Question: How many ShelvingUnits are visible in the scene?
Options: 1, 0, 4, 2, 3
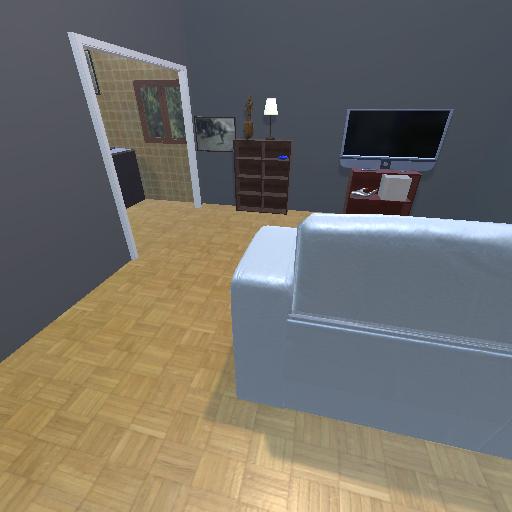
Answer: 1